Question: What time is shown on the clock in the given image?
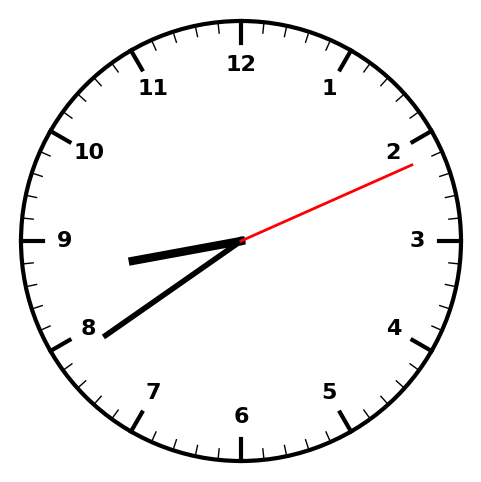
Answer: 08:39:11